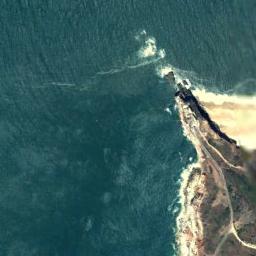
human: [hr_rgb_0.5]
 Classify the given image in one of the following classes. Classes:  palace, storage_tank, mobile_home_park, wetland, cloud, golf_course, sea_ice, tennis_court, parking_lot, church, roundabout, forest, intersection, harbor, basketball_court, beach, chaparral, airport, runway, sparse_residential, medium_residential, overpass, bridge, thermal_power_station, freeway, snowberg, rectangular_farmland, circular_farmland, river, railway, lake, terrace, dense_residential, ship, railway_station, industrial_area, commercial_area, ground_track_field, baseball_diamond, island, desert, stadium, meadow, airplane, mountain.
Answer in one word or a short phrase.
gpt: beach